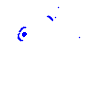
Particle: pion